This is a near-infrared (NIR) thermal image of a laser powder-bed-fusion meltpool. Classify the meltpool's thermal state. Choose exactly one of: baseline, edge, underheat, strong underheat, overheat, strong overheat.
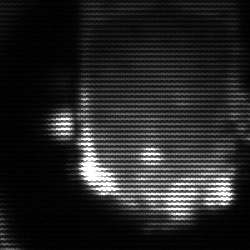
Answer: baseline